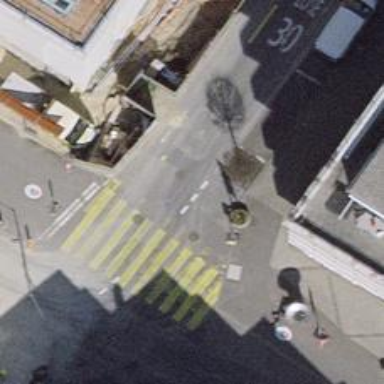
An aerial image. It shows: Pedestrian path with asphalt surface.